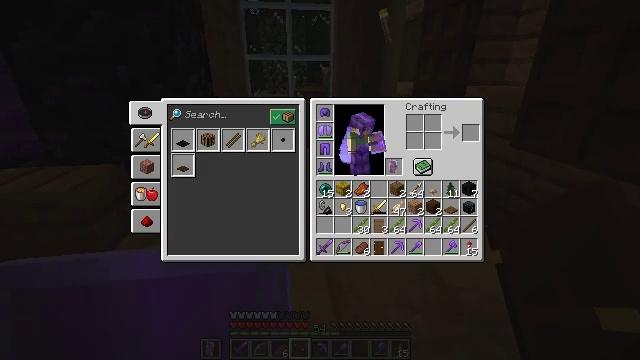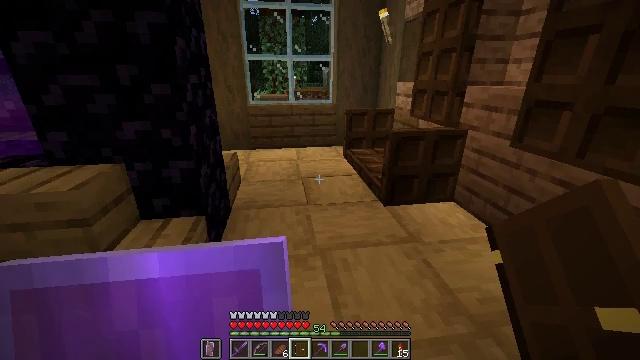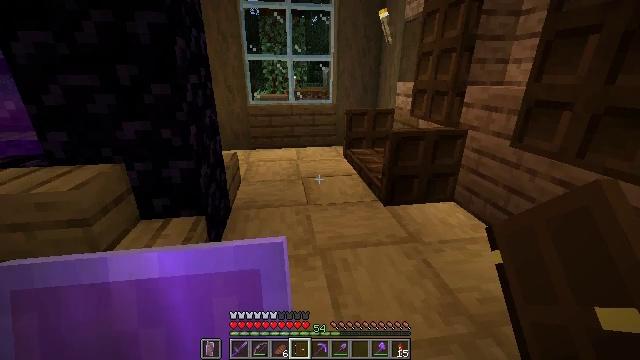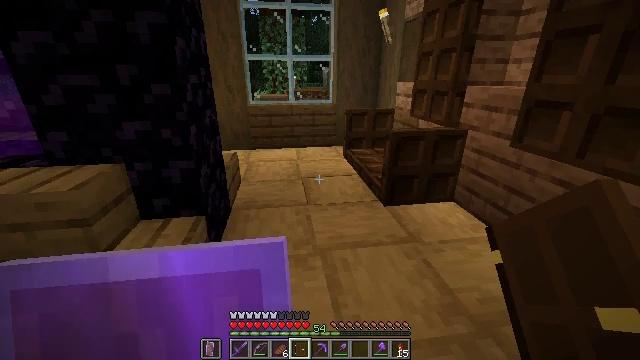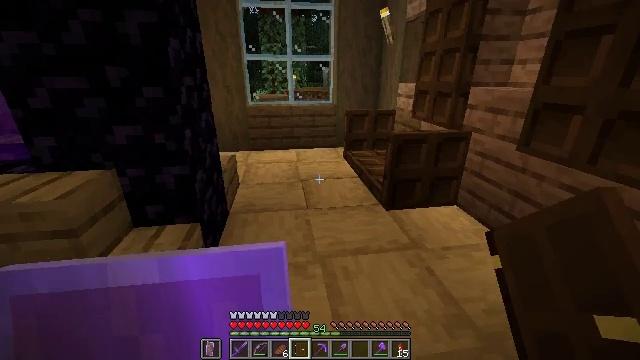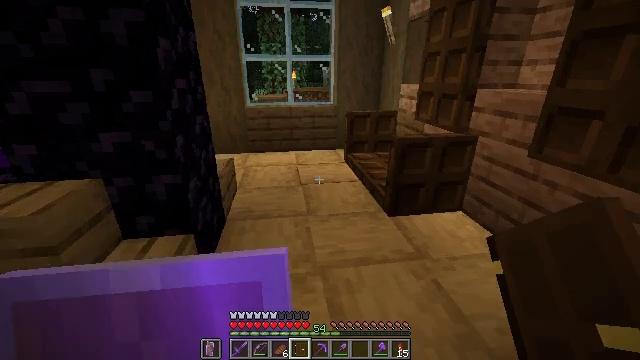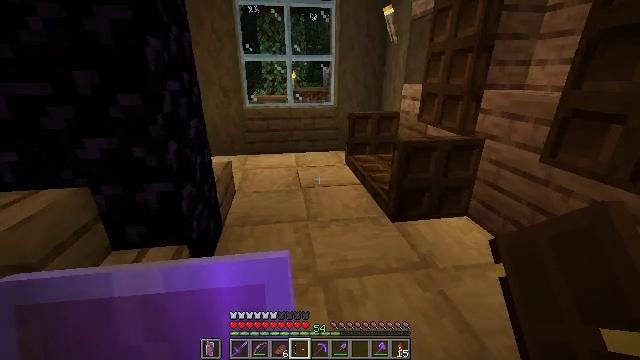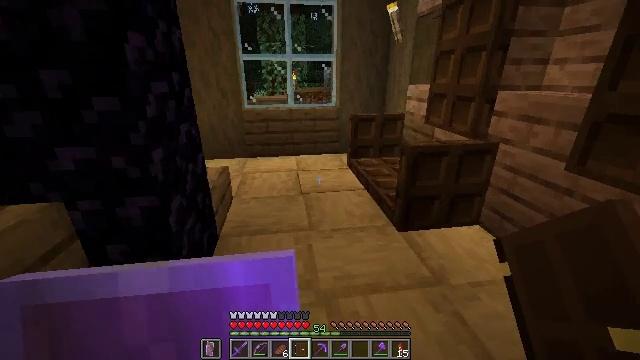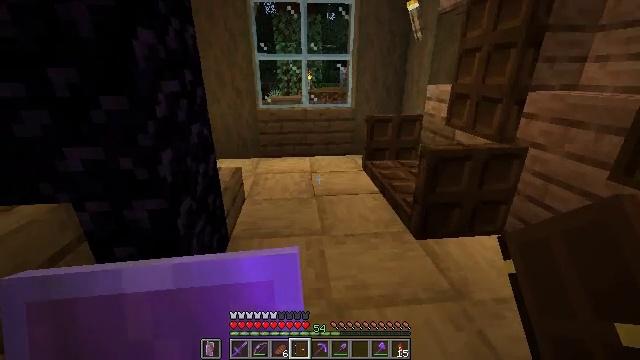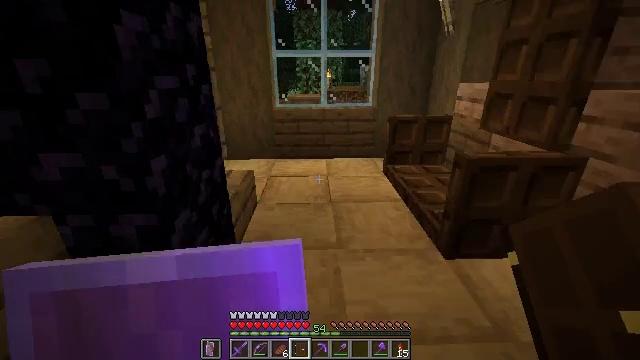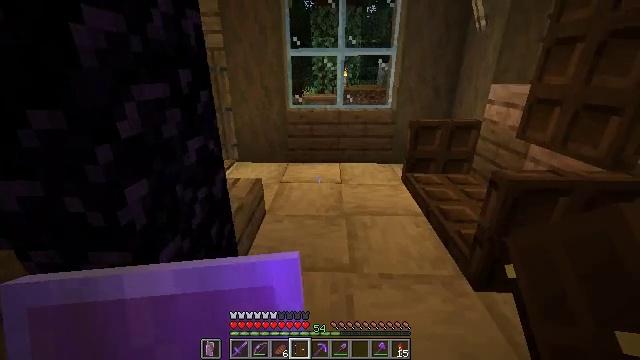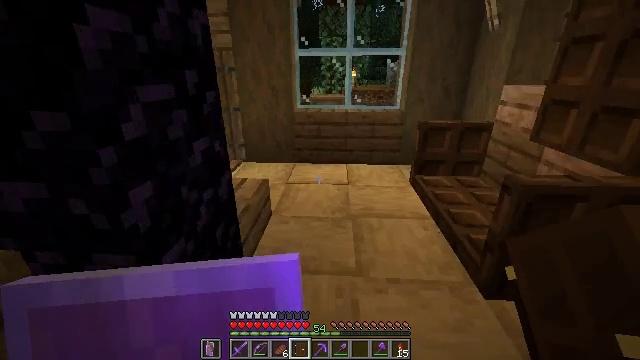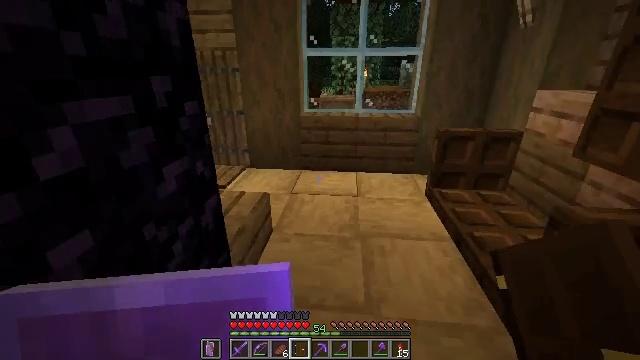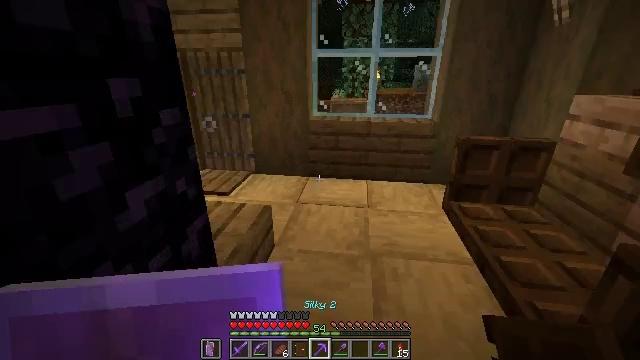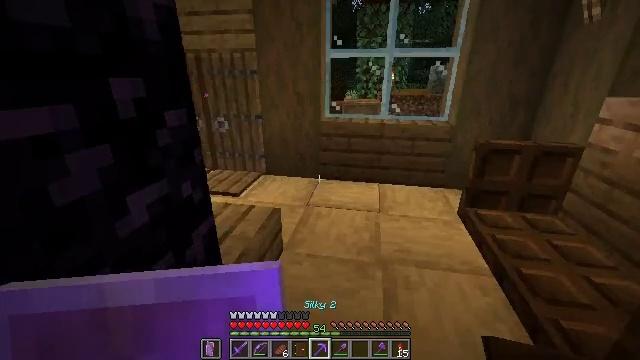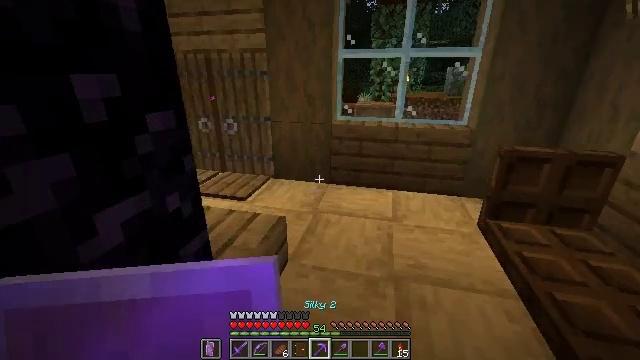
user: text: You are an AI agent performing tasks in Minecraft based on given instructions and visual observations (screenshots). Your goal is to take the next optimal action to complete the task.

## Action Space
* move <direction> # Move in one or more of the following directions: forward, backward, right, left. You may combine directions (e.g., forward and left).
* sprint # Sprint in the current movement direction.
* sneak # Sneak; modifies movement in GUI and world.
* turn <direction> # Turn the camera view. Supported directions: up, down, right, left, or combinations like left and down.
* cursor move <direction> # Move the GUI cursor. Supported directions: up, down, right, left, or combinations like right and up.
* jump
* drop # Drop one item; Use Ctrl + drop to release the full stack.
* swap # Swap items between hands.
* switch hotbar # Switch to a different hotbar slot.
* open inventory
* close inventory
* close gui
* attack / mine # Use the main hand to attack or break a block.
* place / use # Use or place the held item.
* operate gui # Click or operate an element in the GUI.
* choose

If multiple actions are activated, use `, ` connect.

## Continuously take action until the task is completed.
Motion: motion action
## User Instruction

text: craft item air
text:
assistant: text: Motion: no_op
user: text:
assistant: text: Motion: no_op
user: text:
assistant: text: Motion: no_op
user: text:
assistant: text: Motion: move forward
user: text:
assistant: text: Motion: move forward
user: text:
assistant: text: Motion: move forward
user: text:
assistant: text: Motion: move forward
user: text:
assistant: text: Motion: move forward, turn left
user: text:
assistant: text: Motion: move forward, turn left
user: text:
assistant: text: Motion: move forward, turn left
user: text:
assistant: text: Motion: move forward, turn left
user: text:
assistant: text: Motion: move forward, turn left
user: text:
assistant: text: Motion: move forward, turn left
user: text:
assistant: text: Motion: move forward, turn left
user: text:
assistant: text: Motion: move forward, turn left
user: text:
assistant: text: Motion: move forward, turn left
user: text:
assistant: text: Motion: move forward, turn left
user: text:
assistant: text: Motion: move forward, turn left
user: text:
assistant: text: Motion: move forward, turn left
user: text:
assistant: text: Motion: move forward, turn left and up
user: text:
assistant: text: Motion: move forward, turn left and up
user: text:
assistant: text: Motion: move forward, turn left
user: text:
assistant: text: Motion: move forward, turn left
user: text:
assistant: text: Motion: move forward, turn left
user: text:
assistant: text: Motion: move forward
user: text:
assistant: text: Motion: move forward
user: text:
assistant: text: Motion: move forward
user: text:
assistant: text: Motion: no_op
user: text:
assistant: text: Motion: no_op
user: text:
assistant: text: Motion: no_op